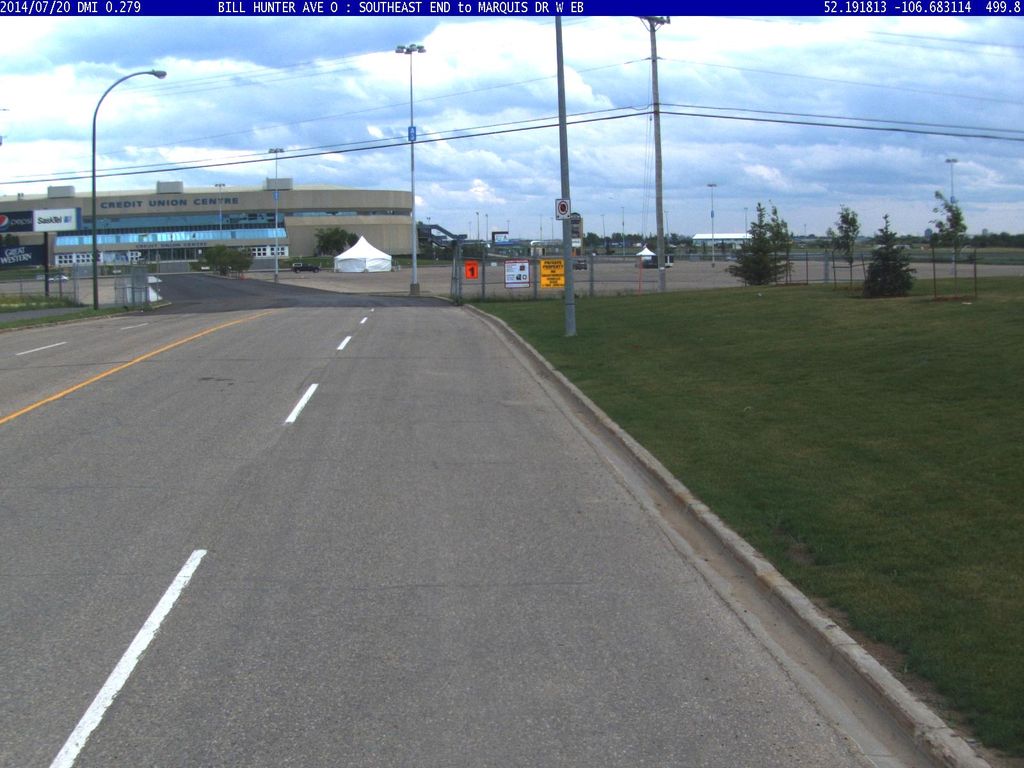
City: saskatoon